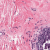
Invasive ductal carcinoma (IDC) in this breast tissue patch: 0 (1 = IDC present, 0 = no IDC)